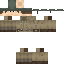
A male human skin with medium skin, wearing brown long hair dressed in a blue suit and black pants, featuring a closed mouth.